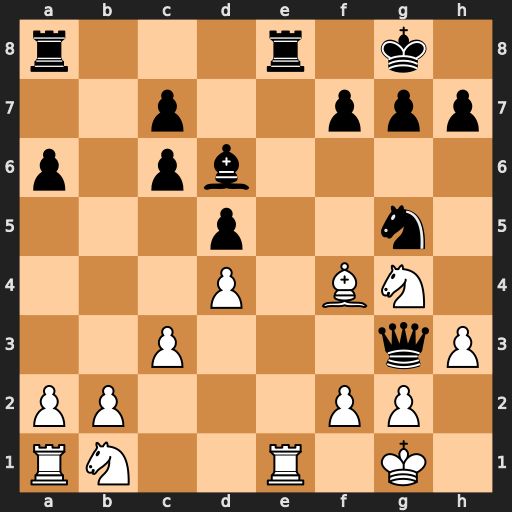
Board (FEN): r3r1k1/2p2ppp/p1pb4/3p2n1/3P1BN1/2P3qP/PP3PP1/RN2R1K1
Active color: w
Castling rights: -
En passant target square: -
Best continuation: Rxe8+ Rxe8 fxg3 Bxf4 gxf4